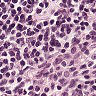
Metastatic tissue present: no